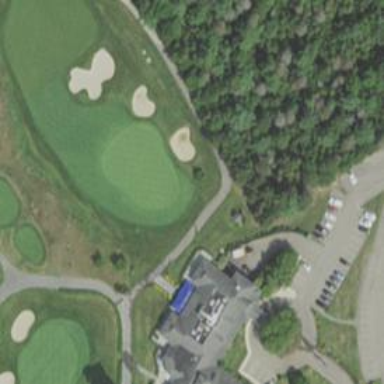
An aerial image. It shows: View of golf hole.